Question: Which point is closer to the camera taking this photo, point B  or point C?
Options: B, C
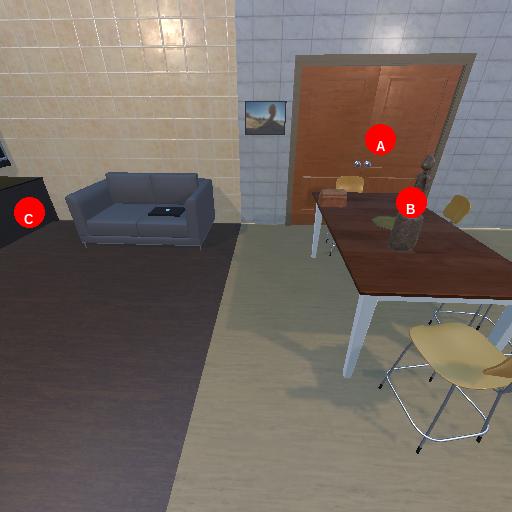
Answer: B